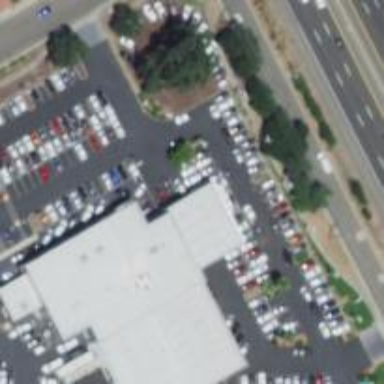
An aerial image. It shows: Retail building that houses car shop.